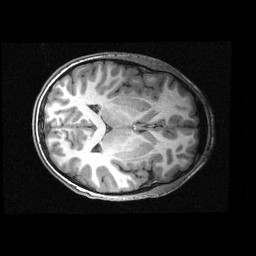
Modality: T1w
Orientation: axial
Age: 11
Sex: male
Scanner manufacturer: siemens
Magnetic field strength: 3 T
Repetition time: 2.3 s
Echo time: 0.00336 s